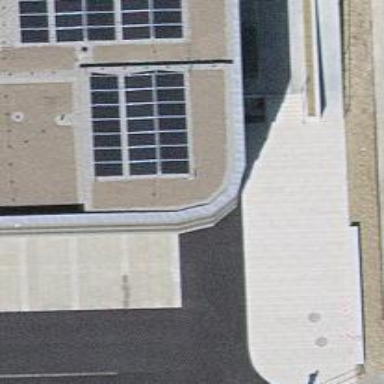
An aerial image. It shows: Solar power generator.